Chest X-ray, PA view. Patient: 48 years old, sex F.
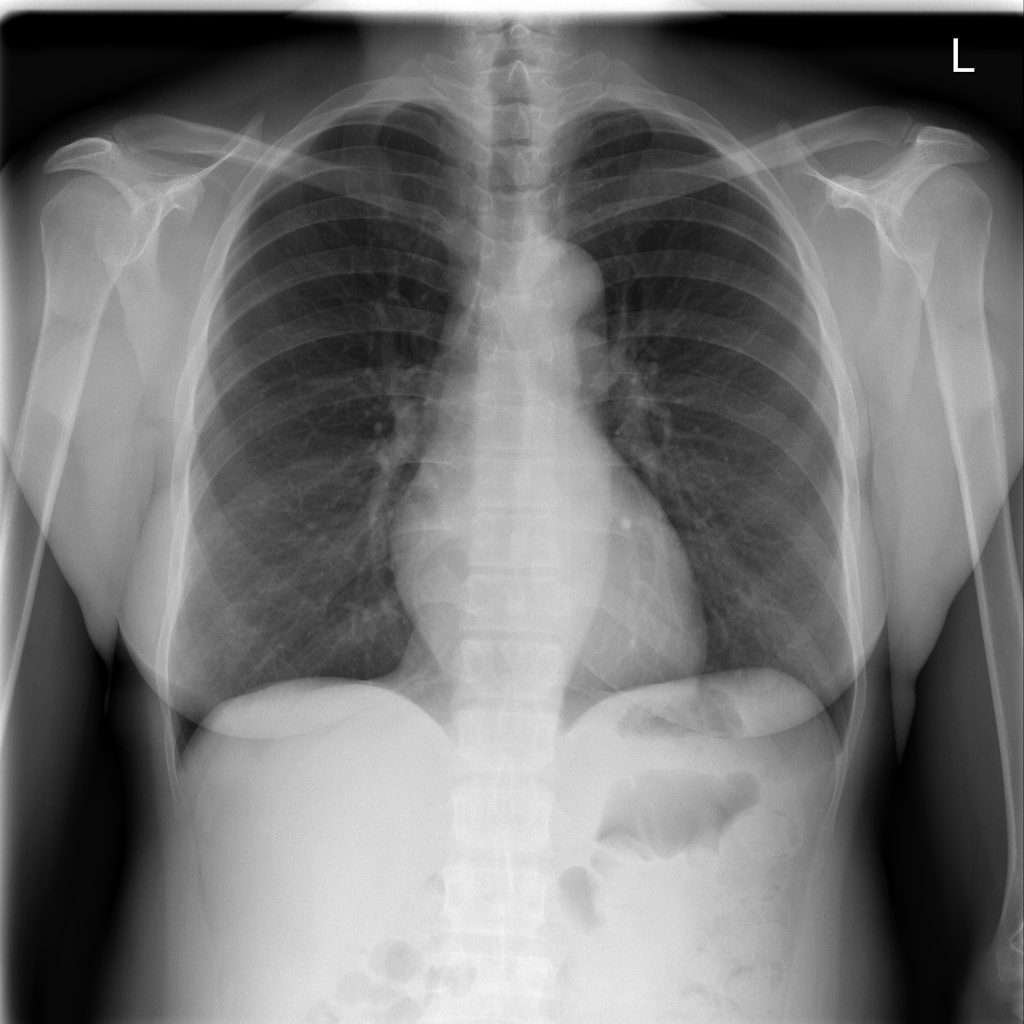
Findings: No Finding